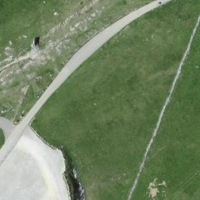
EUNIS habitat code: 23
Species observed at this site:
Laserpitium latifolium
Astrantia major
Geranium sanguineum
Stellaria graminea
Draba aizoides
Campanula glomerata
Traunsteinera globosa
Gentianella campestris